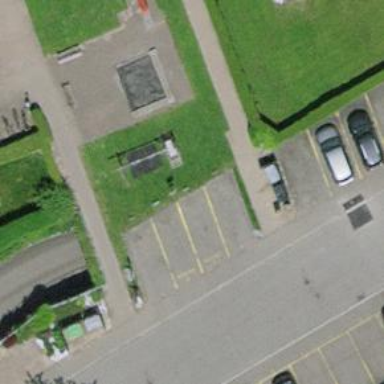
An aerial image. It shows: Playground with swings.